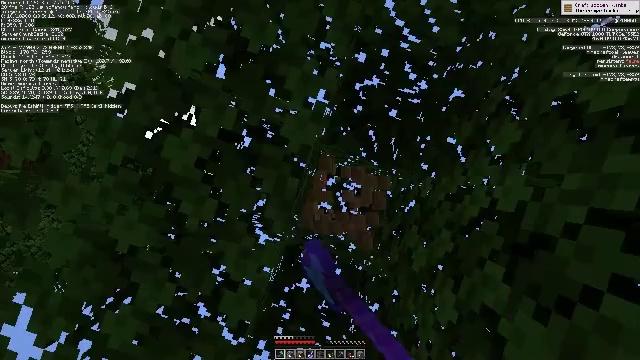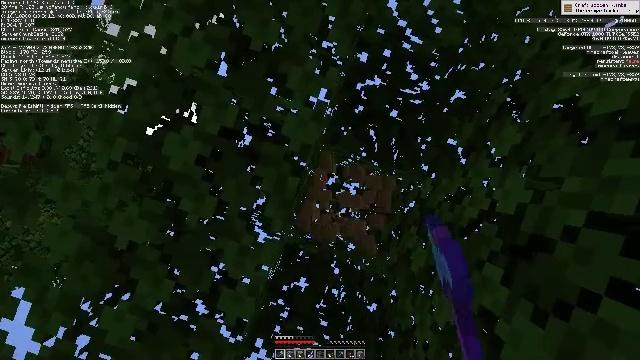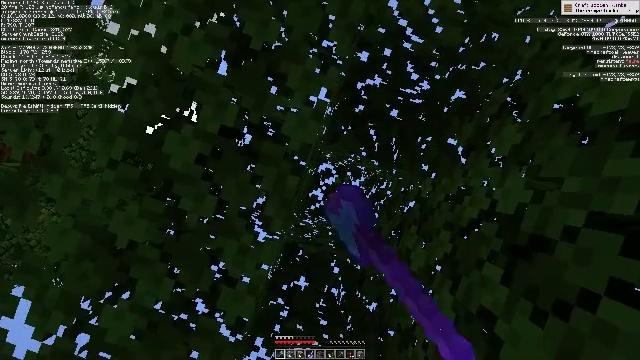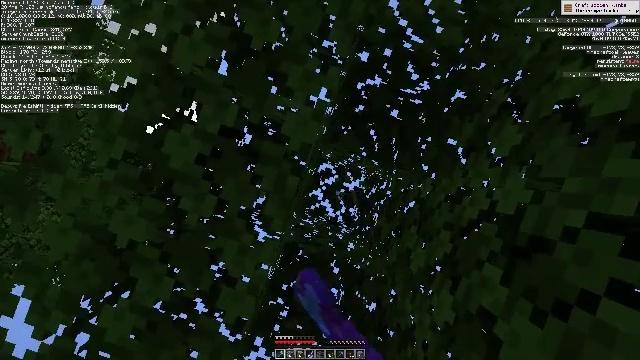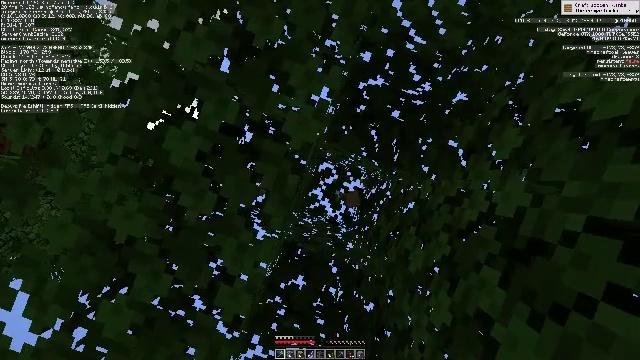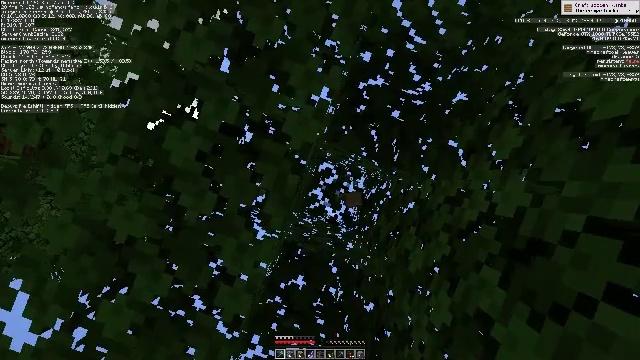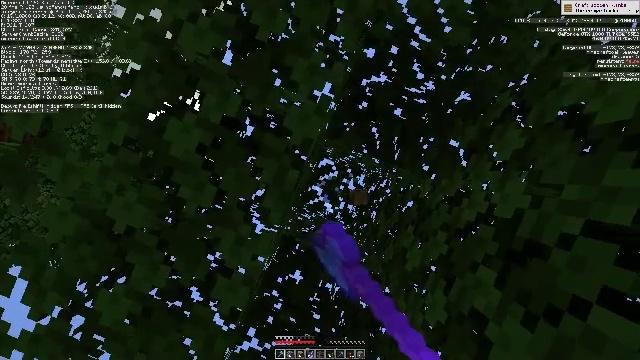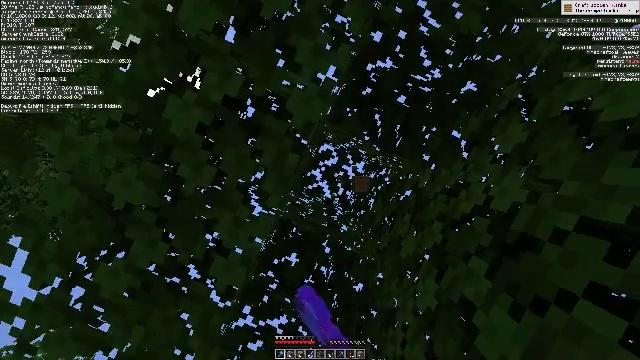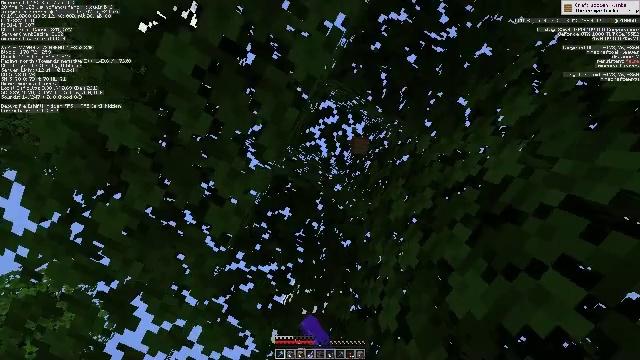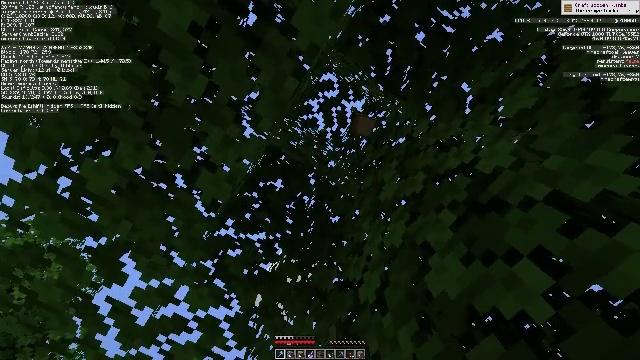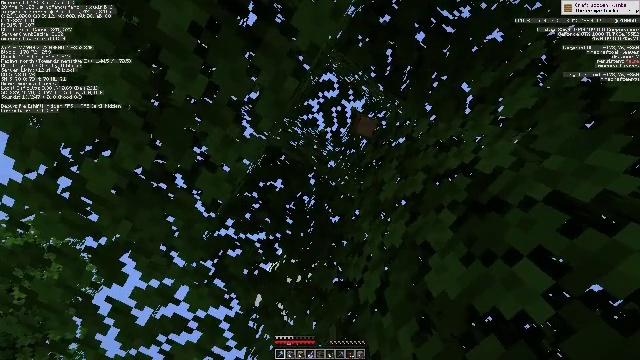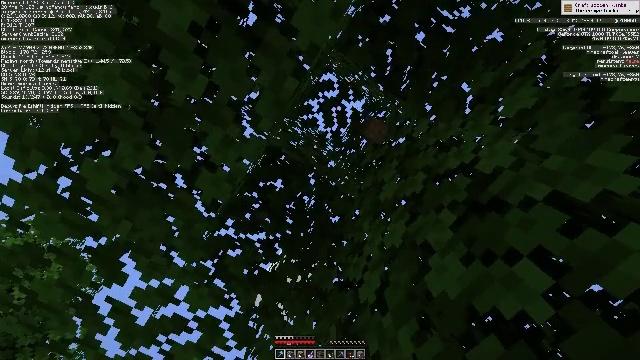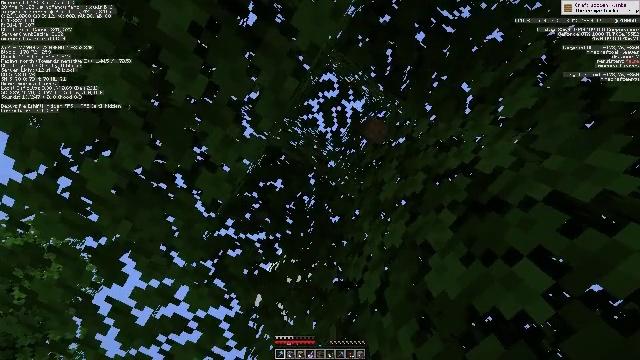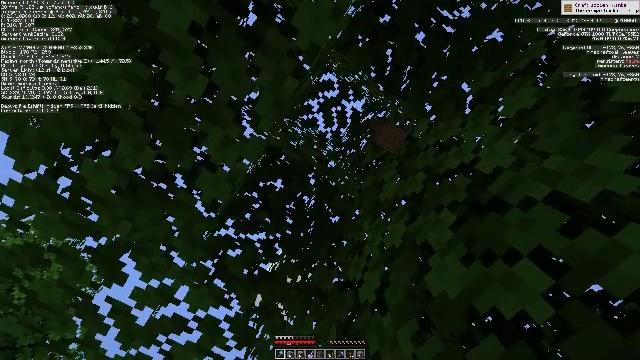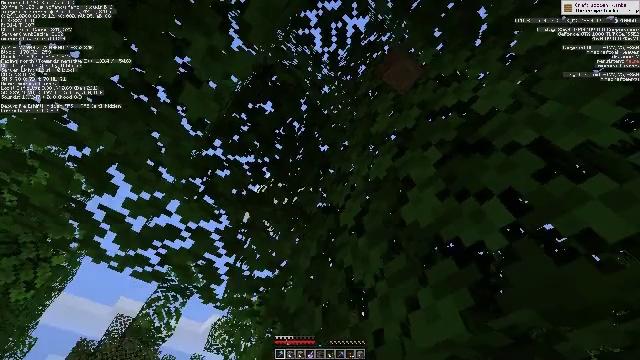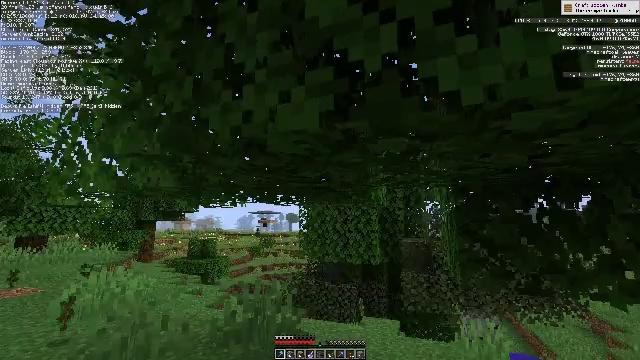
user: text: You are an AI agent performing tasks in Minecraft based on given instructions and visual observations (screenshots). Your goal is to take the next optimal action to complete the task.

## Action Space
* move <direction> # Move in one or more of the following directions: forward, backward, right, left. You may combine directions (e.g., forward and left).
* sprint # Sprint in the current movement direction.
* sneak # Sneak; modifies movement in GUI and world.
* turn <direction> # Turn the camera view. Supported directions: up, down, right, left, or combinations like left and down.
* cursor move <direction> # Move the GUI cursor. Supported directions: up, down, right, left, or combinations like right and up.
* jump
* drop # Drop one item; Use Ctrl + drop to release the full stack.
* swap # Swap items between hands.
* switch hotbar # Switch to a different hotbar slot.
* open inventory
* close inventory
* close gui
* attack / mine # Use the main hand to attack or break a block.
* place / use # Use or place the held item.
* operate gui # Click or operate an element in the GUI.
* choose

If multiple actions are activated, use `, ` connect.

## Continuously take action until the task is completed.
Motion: motion action
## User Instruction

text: Remove oak leaves from branches.
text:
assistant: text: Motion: attack / mine
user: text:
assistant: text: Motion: attack / mine
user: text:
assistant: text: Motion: attack / mine
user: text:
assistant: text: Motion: turn right, attack / mine
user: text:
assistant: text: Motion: attack / mine
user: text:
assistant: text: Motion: turn right, attack / mine
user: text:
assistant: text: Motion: turn right and down
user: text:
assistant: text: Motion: turn right and down
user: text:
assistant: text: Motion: turn right and down
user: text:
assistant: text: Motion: no_op
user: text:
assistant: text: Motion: no_op
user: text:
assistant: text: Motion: no_op
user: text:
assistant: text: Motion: no_op
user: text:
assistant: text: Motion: turn right and down
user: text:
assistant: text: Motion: turn right and down
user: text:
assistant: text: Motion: turn right and down
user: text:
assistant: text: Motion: turn right and down
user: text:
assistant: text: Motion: turn left and up
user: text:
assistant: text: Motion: no_op
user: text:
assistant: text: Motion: no_op
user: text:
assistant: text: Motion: no_op
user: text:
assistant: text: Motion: no_op
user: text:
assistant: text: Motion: no_op
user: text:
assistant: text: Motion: no_op
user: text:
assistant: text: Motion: no_op
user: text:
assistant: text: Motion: turn left and up
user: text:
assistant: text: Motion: turn up
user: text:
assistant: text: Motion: turn right and up
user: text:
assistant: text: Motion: move forward and move right, turn right and up
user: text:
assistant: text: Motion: move forward and move right, turn right